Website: ulta-beauty
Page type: store-pickup
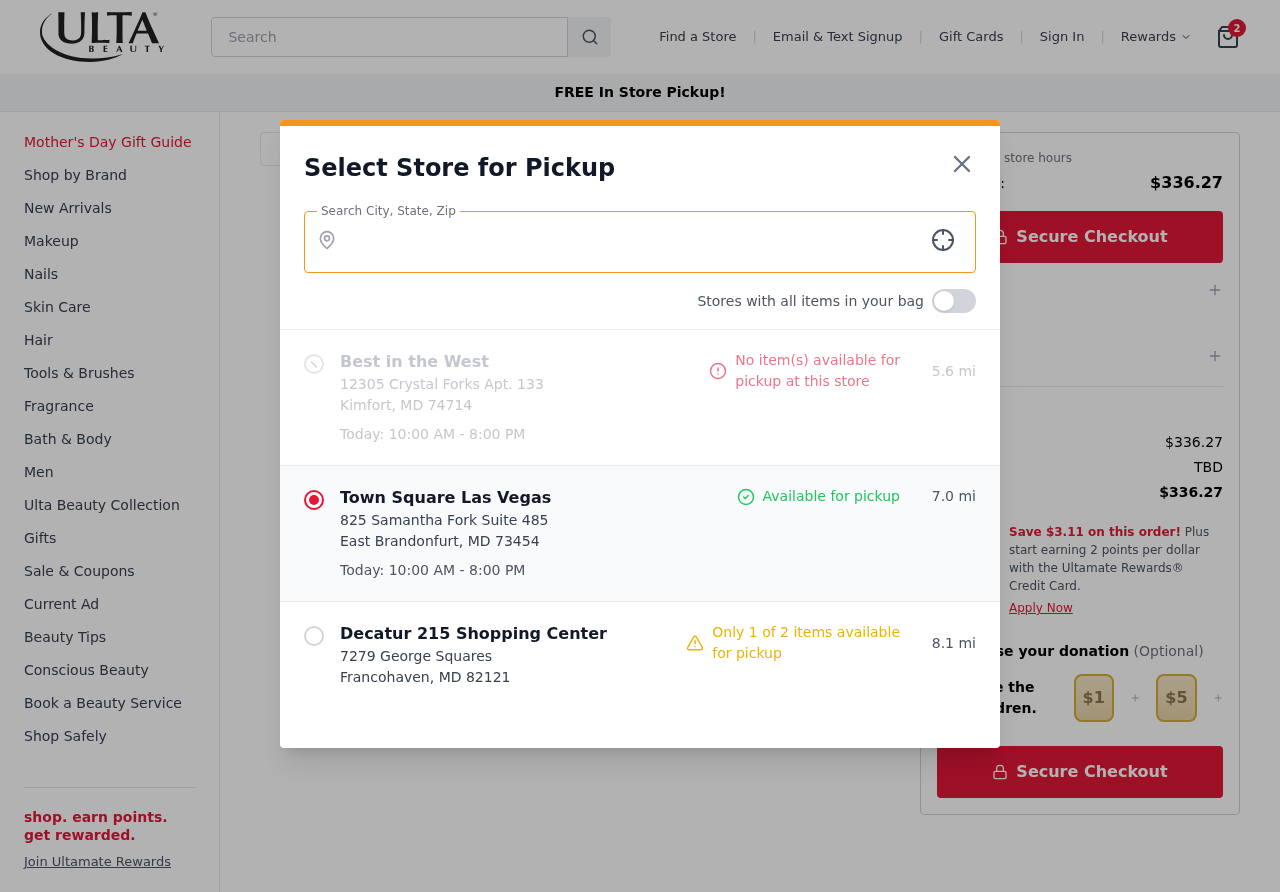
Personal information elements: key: PII_CITY
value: Mckenzieton
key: PII_LOCATION1_CITY_STATE_ZIP
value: Kimfort, MD 74714
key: PII_LOCATION1_NAME
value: Best in the West
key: PII_LOCATION1_STREET
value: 12305 Crystal Forks Apt. 133
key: PII_LOCATION2_CITY_STATE_ZIP
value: East Brandonfurt, MD 73454
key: PII_LOCATION2_NAME
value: Town Square Las Vegas
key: PII_LOCATION2_STREET
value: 825 Samantha Fork Suite 485
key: PII_LOCATION3_CITY_STATE_ZIP
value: Francohaven, MD 82121
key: PII_LOCATION3_NAME
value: Decatur 215 Shopping Center
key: PII_LOCATION3_STREET
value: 7279 George Squares
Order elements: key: ORDER_NUM_ITEMS
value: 2
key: ORDER_TOTAL
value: $336.27
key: ORDER_SUBTOTAL
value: $336.27
Search elements: key: HEADER_SEARCH
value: Search
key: SEARCH_STORE_LOCATION
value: Mckenzieton